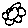
Label: flower